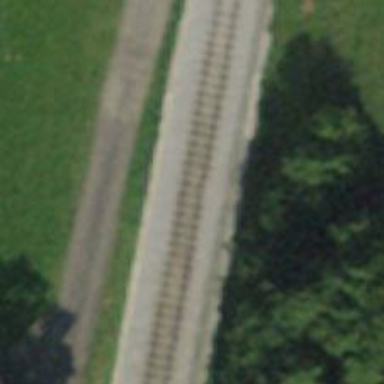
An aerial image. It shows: Narrow-gauge railway track with electrified contact line. The railway has one track.